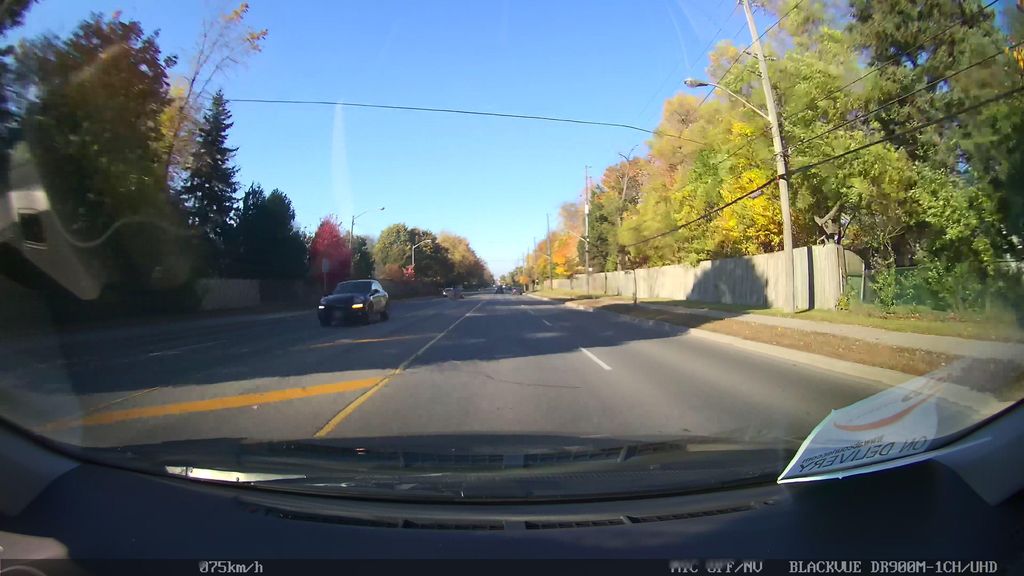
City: toronto